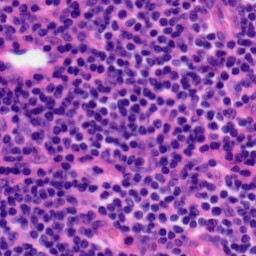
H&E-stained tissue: Tonsil